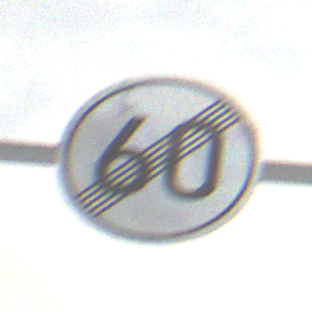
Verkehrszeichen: EndeGeschwindigkeit60
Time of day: MorningAfternoon
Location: Outdoor (Nature)
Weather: Overcast
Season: Winter
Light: Natural